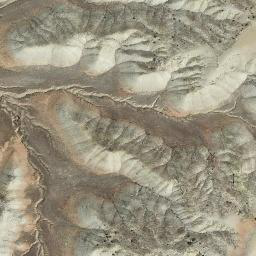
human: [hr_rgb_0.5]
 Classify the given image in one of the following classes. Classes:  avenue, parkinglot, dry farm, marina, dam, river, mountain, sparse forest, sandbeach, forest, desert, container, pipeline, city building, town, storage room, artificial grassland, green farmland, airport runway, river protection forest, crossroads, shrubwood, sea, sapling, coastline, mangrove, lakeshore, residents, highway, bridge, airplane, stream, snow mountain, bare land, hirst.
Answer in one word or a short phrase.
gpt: mountain